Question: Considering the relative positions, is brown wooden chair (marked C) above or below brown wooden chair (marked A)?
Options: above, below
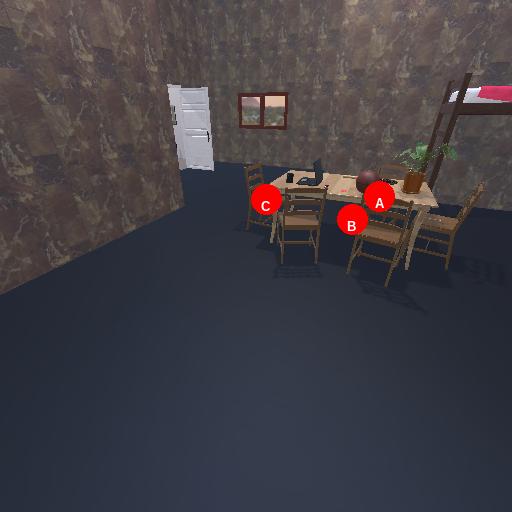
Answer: above